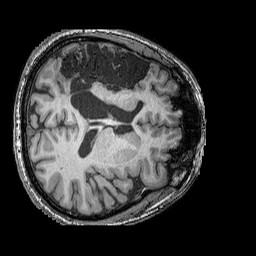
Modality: T1w
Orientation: axial
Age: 54
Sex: male
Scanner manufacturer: siemens
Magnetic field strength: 3 T
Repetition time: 2.25 s
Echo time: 0.00411 s